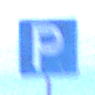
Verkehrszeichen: Parken
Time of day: Dawn
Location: Outdoor (Urban)
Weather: PartlyCloudy
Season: NotSpecified
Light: Natural